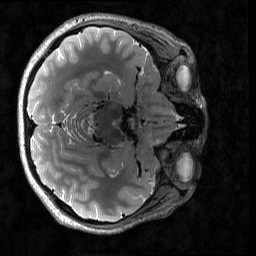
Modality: T2w
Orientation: axial
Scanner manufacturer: siemens
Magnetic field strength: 3 T
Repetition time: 3.2 s
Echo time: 0.565 s